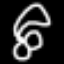
Label: angel